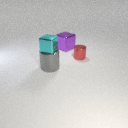
large gray metal cylinder below small cyan metal cube